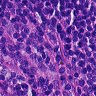
Metastatic tissue present: no